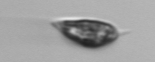
Label: Prorocentrum_triestinum